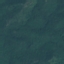
Land use / land cover: Forest